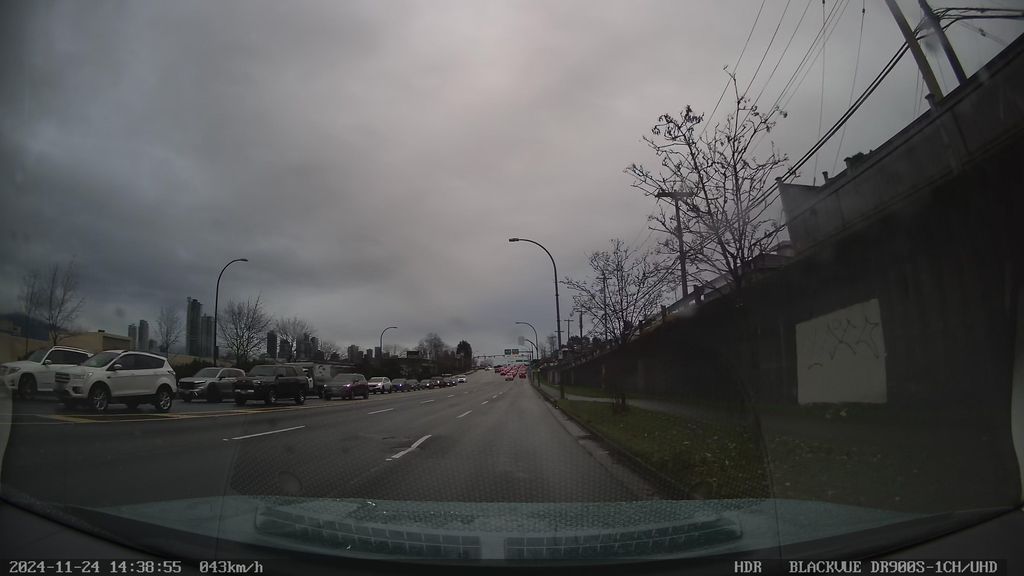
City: vancouver